Aerial crown-view tile of a tropical tree (Barro Colorado Island, Panama), acquired 20250124:
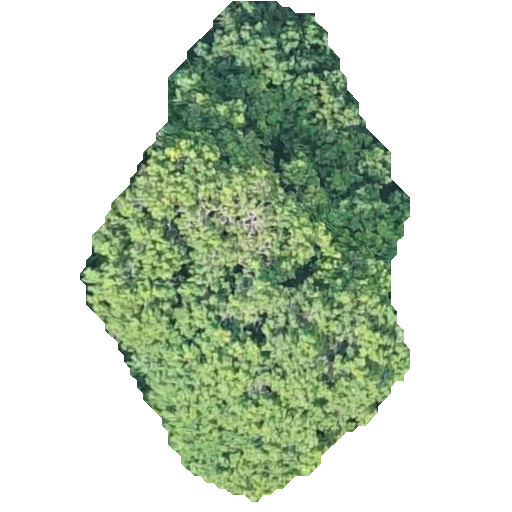
Species: Trichilia tuberculata
GBIF accepted scientific name: Trichilia tuberculata
Crown area: 162.022 m²